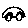
Label: car